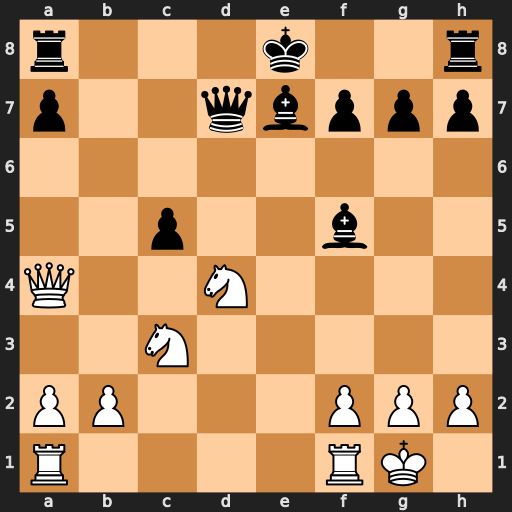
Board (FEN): r3k2r/p2qbppp/8/2p2b2/Q2N4/2N5/PP3PPP/R4RK1
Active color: w
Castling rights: kq
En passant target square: -
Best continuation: Nxf5 Qxa4 Nxa4